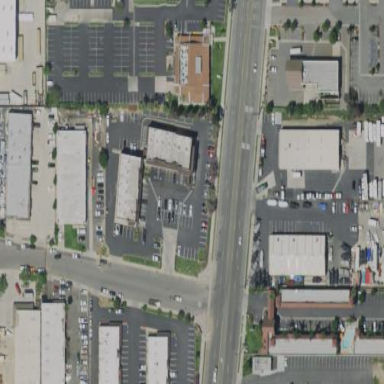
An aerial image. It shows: Retail area.